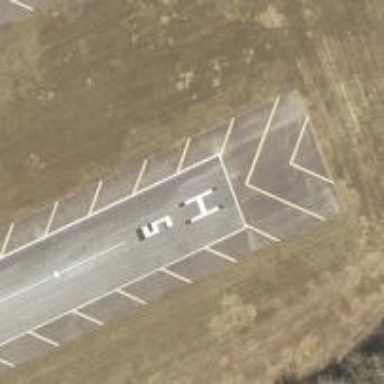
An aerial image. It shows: Asphalt runway at the airport.